Field crop: maize
Growth stage: 2
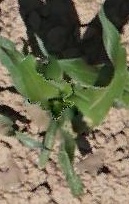
Species: maize